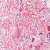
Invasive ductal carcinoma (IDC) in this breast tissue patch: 0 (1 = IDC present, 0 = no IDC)